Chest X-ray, AP view. Patient: 53 years old, sex M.
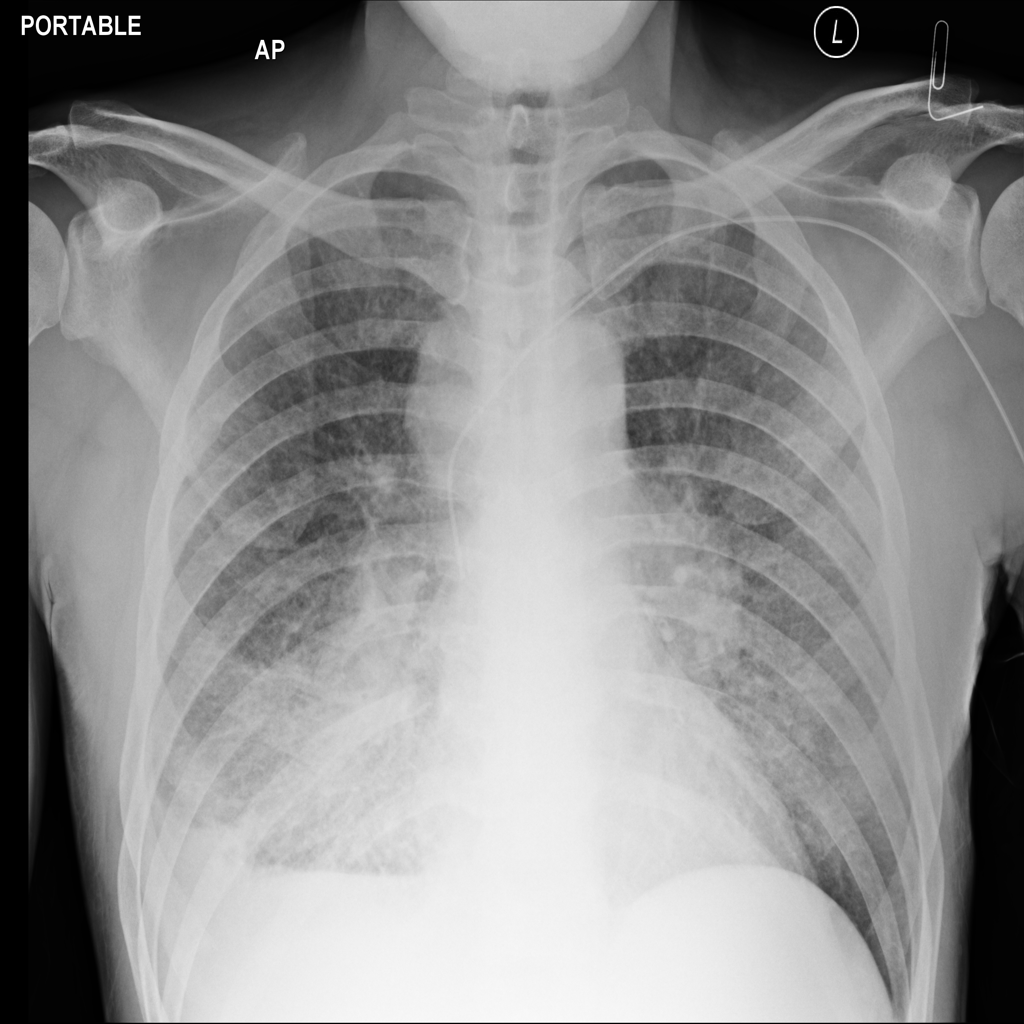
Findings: Edema, Effusion